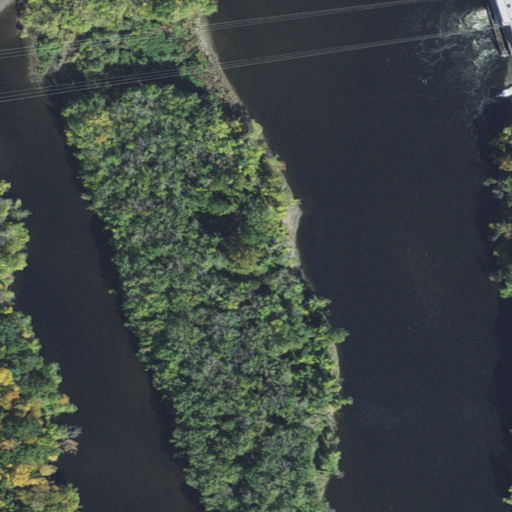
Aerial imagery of island in Massachusetts named Smead Island containing open water, woody wetlands, deciduous forest, herbaceous wetlands, open development, high intensity development, evergreen forest, medium intensity development, and pasture